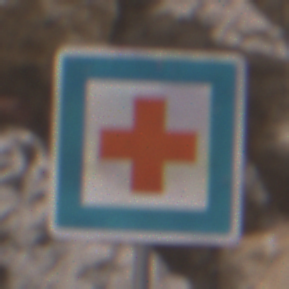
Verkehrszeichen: ErsteHilfe
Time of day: Midday
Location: Outdoor (Urban)
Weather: PartlyCloudy
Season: NotSpecified
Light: Natural